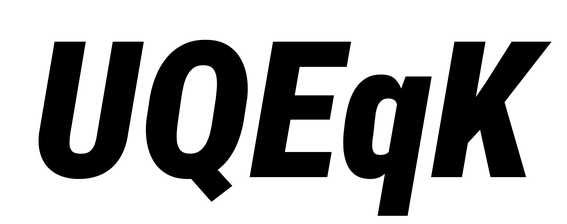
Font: Roboto-Italic_Condensed_Black_Italic